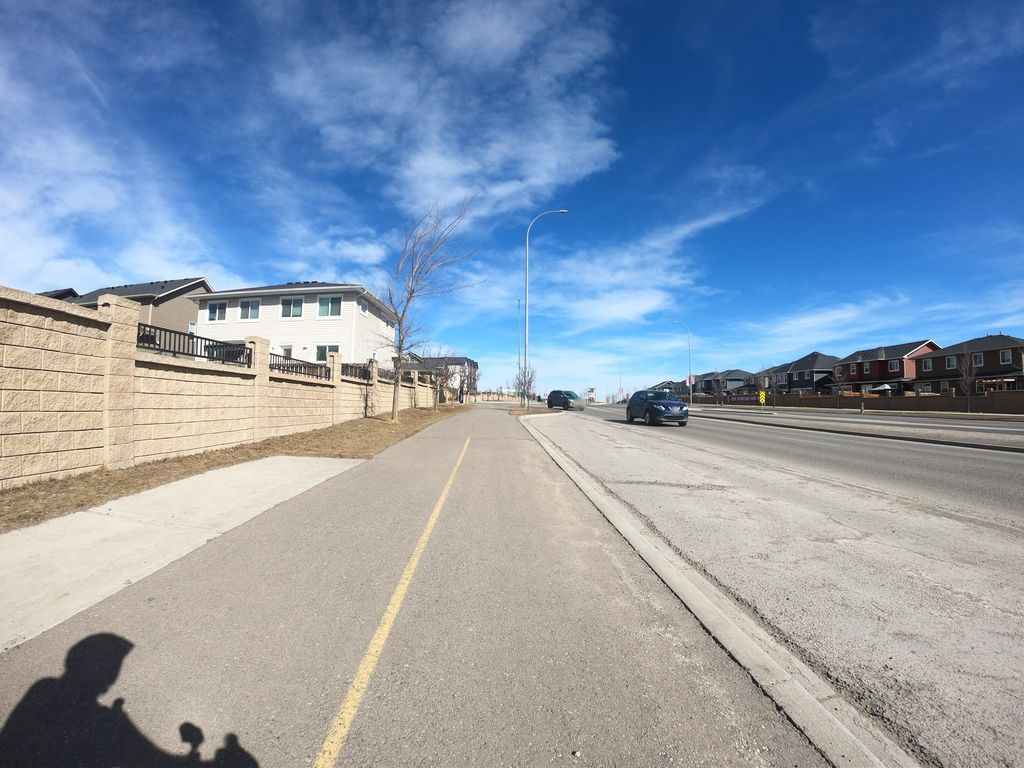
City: calgary